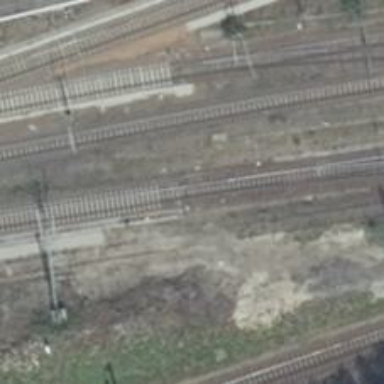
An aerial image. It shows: Railway switch.